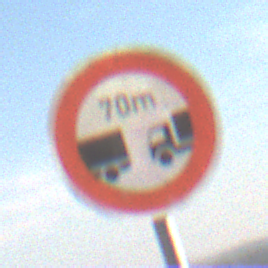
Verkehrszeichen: VerbotUnterschreitenMindestabstand
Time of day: MorningAfternoon
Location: Outdoor (Nature)
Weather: PartlyCloudy
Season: NotSpecified
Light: Natural